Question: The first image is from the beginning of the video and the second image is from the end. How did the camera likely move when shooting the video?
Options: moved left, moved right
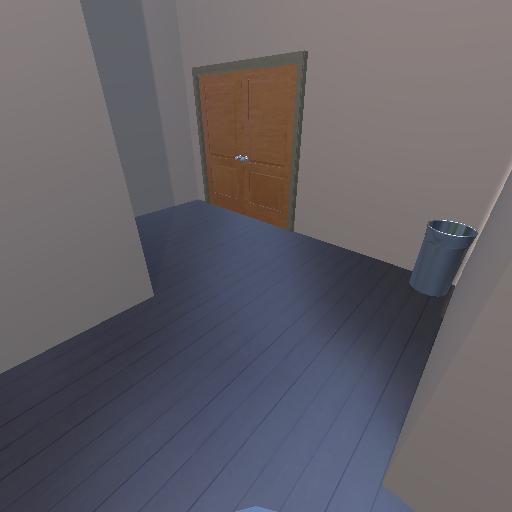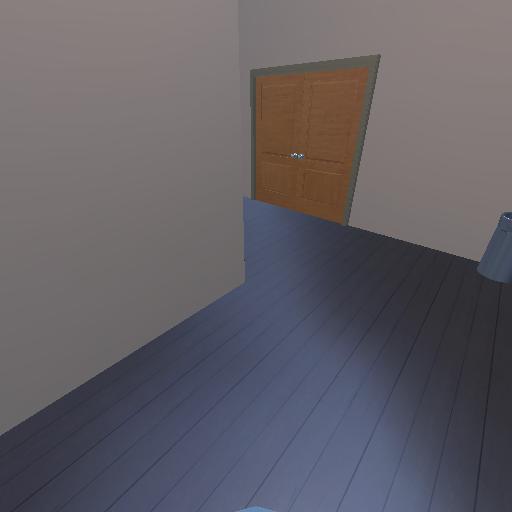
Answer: moved left